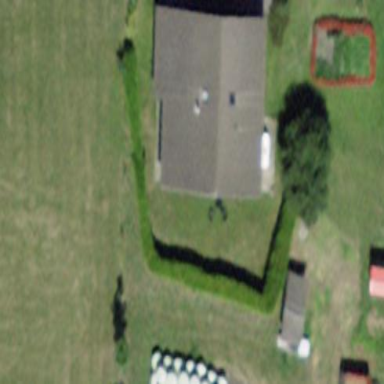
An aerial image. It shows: Simple and straightforward house.